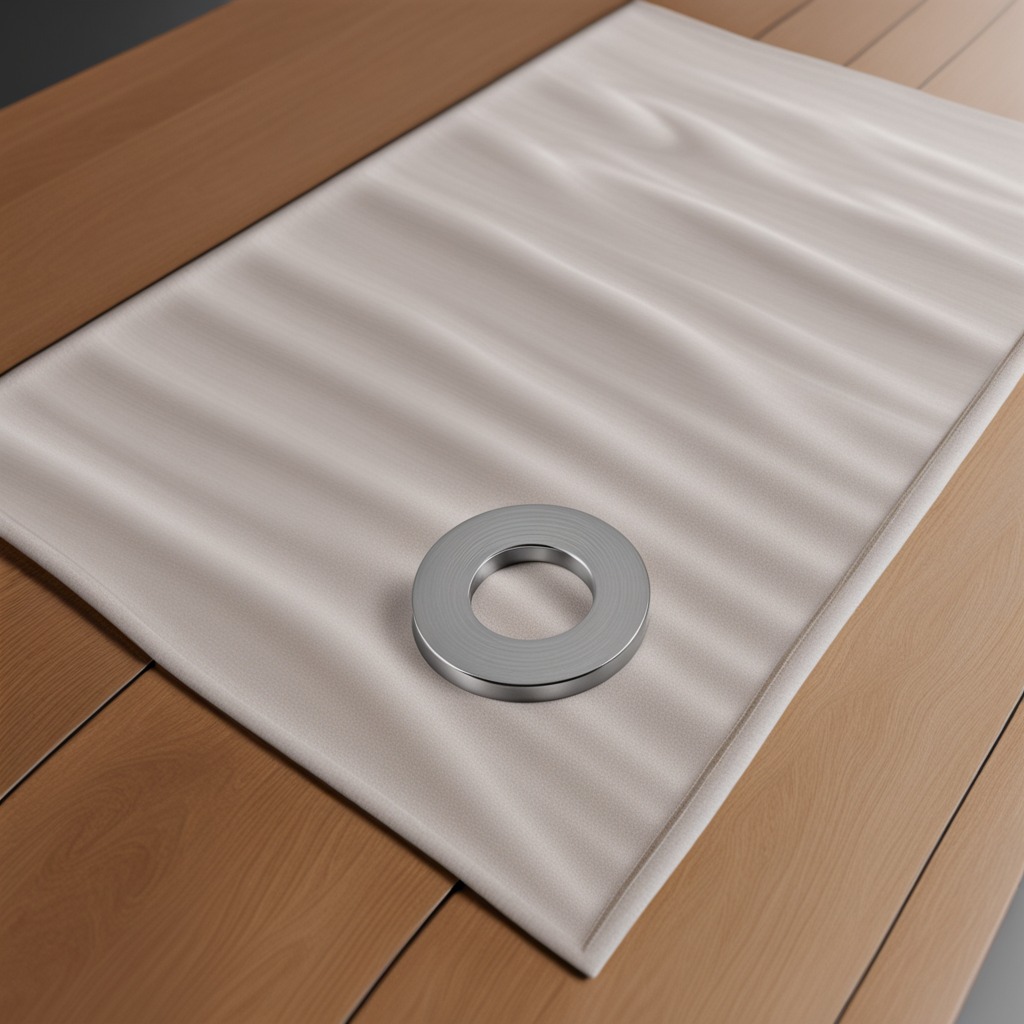
A flat metal washer lying on a clean wooden table covered with a plain fabric table cloth in an outdoor workshop during daytime bright natural light soft shadows worn but beneath the cloth